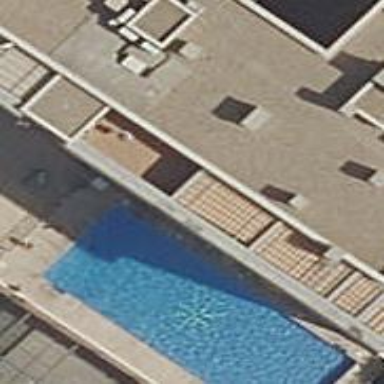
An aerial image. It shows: Swimming pool located in leisure land.